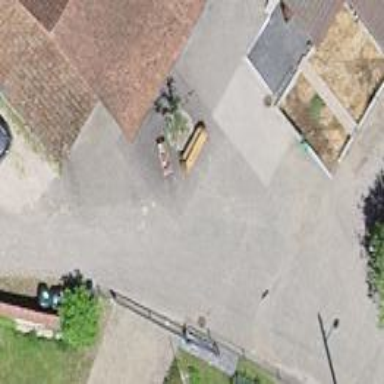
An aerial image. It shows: Bench for seating.